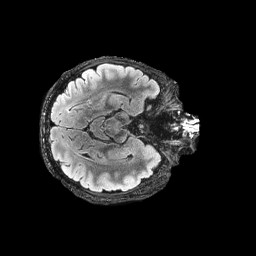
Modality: FLAIR
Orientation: axial
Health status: ill
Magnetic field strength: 3 T